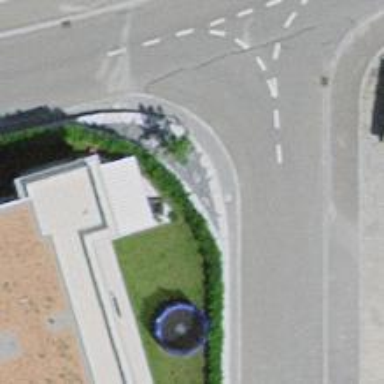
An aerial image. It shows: Hedge acting as barrier.